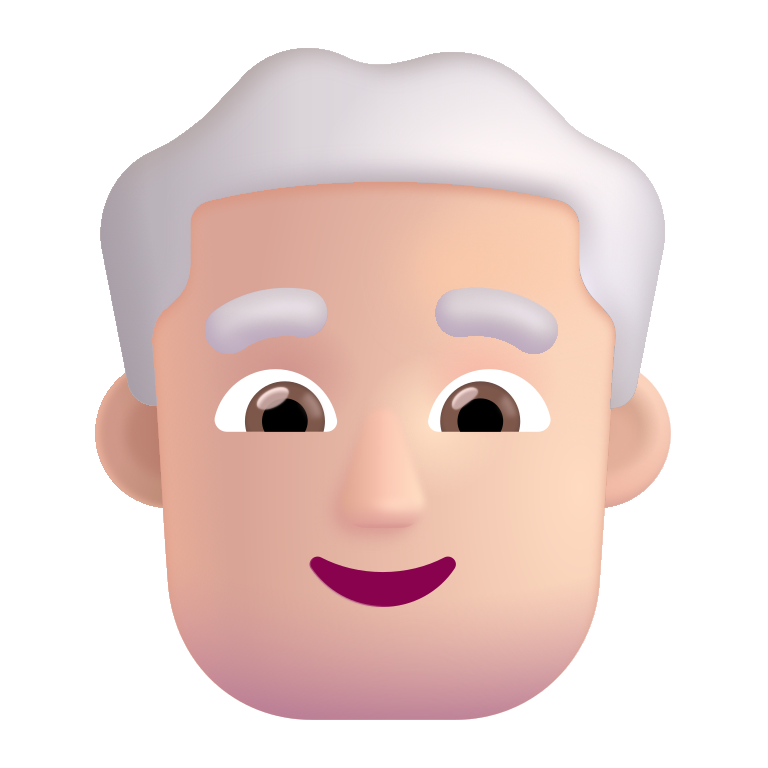
man white hair color light